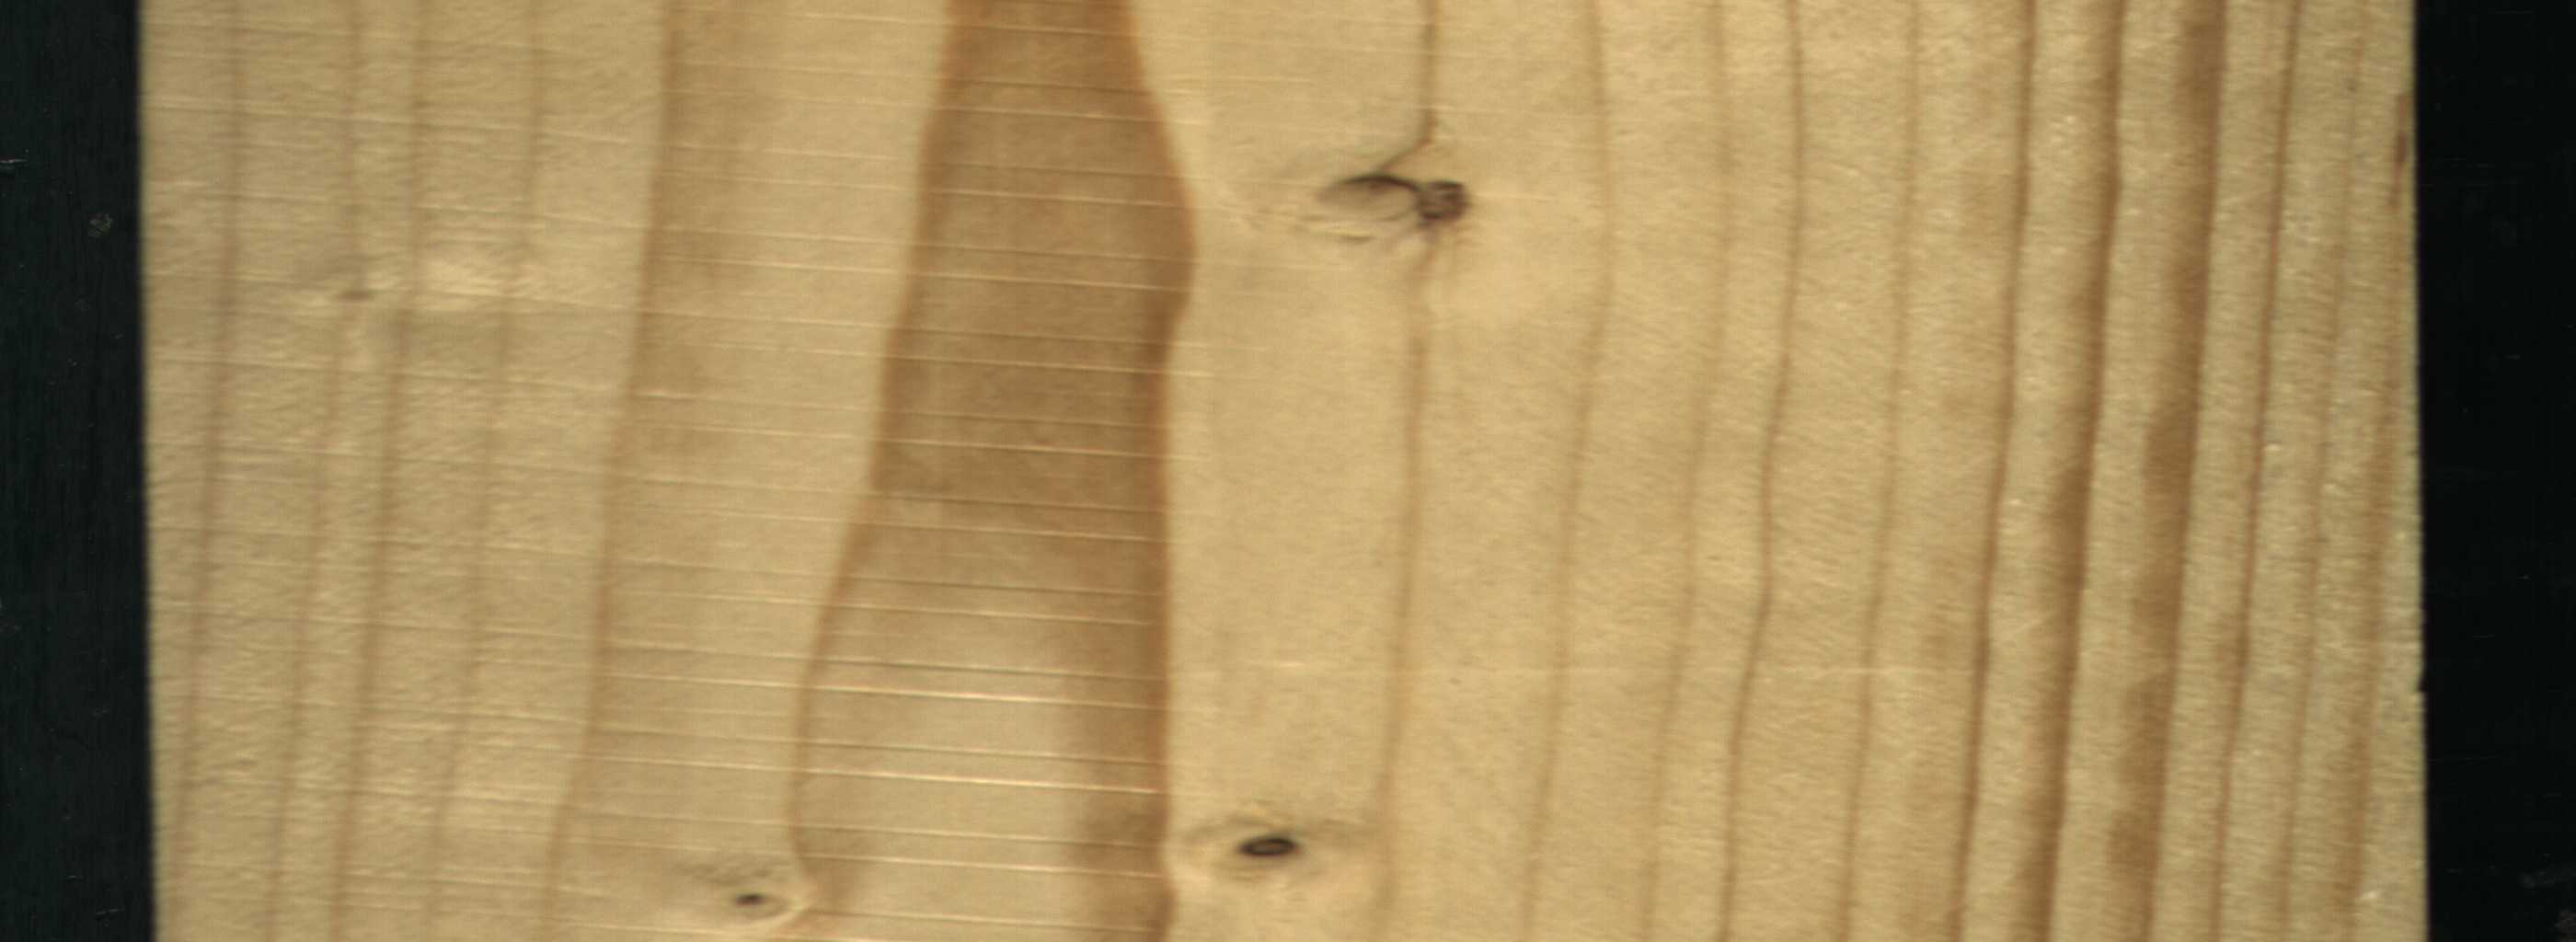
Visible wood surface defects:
Dead_Knot
Live_Knot
Live_Knot